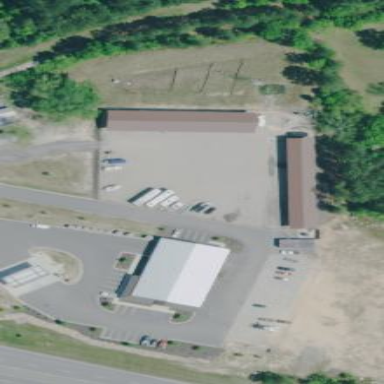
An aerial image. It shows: Boat storage area.